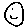
Label: smiley face